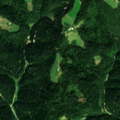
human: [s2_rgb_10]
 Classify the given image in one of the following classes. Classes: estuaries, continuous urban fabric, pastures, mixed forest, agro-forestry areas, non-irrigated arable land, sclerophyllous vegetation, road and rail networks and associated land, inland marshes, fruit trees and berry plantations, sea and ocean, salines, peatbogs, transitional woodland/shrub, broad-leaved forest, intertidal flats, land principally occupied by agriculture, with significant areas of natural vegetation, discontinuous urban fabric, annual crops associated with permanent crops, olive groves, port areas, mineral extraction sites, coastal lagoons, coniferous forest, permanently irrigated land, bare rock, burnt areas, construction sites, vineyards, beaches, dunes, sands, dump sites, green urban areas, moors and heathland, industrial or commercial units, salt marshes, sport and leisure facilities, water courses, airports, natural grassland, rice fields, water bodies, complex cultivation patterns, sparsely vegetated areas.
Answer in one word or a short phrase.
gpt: land principally occupied by agriculture, with significant areas of natural vegetation, coniferous forest